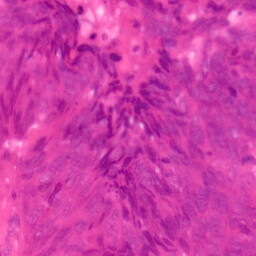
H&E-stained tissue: Colon